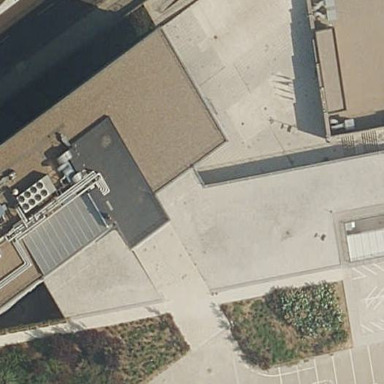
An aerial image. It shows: School building.